Field crop: maize
Growth stage: 2
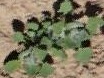
Species: chenopodium